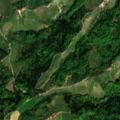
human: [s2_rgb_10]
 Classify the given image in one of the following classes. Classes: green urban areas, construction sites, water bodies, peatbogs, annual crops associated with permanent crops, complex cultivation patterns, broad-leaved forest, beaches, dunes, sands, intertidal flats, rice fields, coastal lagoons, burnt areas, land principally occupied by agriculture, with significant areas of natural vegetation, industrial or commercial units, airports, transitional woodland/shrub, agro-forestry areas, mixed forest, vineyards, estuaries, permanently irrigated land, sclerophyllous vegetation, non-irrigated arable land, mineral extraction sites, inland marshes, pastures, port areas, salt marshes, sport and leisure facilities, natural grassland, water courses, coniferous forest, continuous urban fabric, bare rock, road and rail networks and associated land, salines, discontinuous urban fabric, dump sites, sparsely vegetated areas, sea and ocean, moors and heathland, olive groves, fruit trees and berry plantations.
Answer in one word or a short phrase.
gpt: vineyards, pastures, land principally occupied by agriculture, with significant areas of natural vegetation, broad-leaved forest, mixed forest